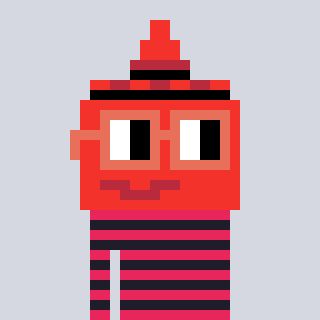
a pixel art character with square orange glasses, a ketchup-shaped head and a grayscale-colored body on a cool background